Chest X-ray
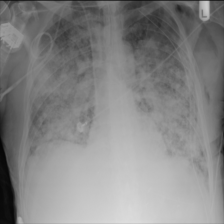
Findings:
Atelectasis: negative
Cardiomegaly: negative
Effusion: negative
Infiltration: positive
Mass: negative
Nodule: positive
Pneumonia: negative
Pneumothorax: negative
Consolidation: negative
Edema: negative
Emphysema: negative
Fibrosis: negative
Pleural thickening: negative
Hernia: negative